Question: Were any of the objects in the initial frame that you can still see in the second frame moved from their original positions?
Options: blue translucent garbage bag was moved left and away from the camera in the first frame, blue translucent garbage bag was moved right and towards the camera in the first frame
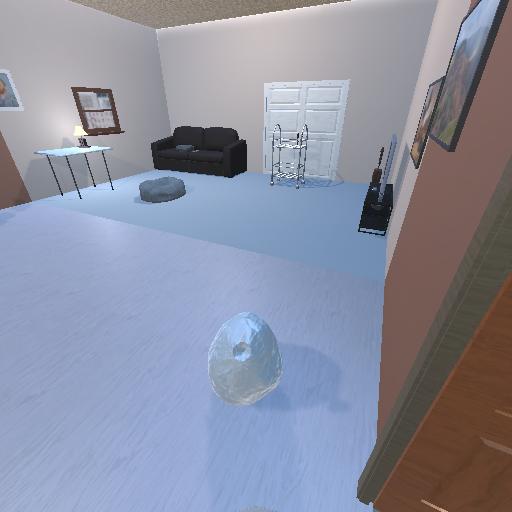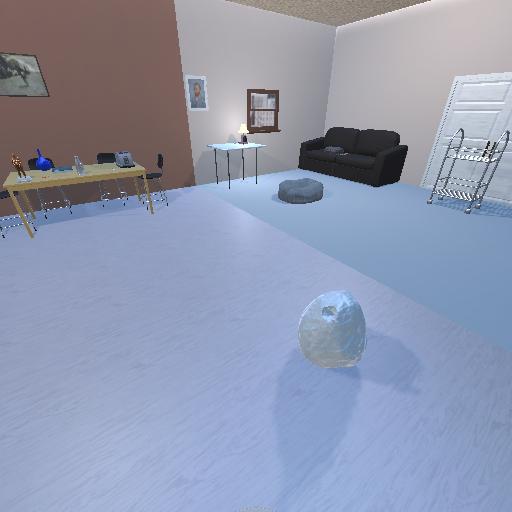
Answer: blue translucent garbage bag was moved left and away from the camera in the first frame